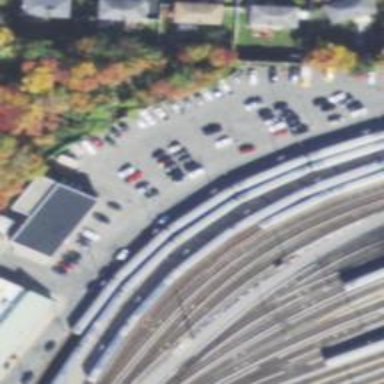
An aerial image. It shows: Electrified railway yard with rail tracks.